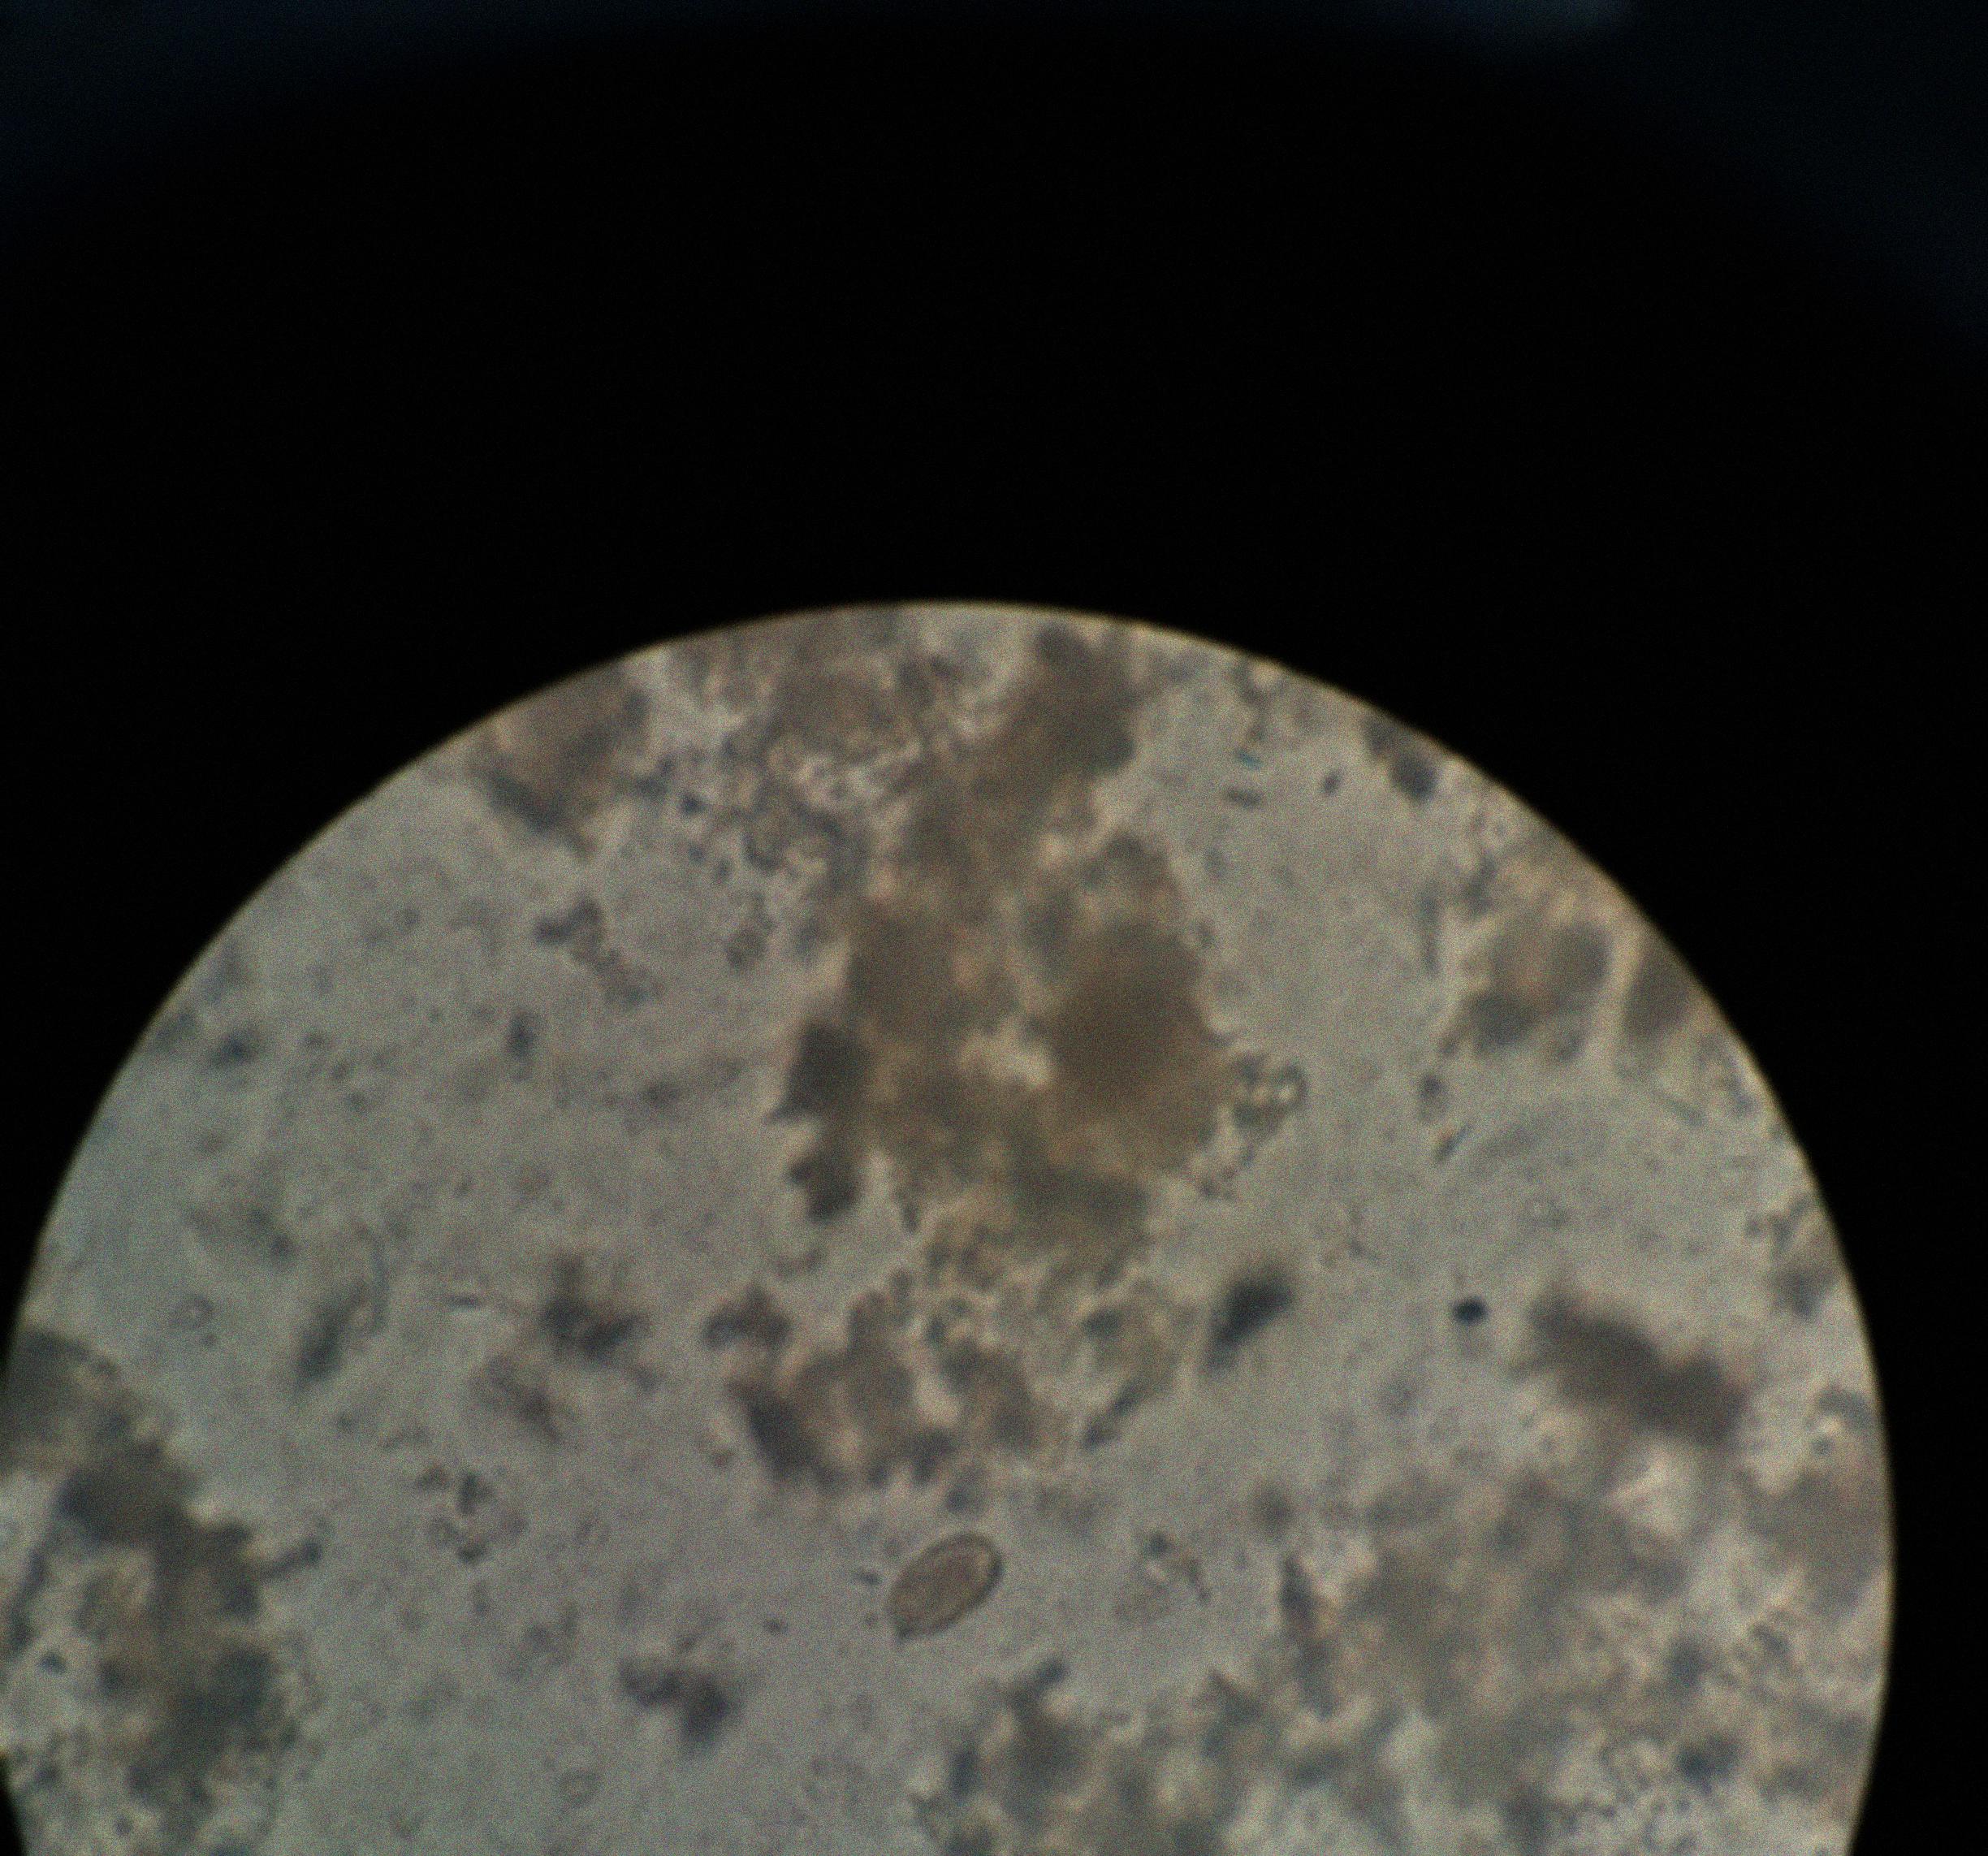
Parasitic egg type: Capillaria philippinensis